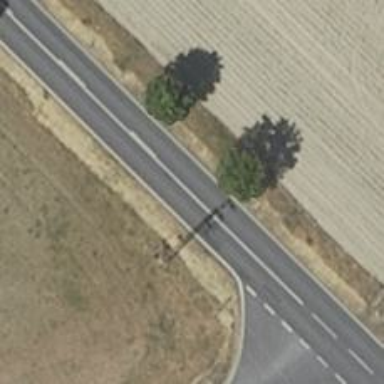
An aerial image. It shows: Secondary road with asphalt surface.